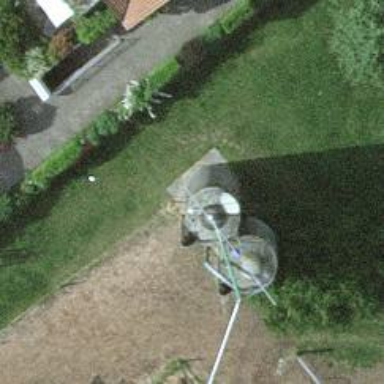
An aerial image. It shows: Silo.